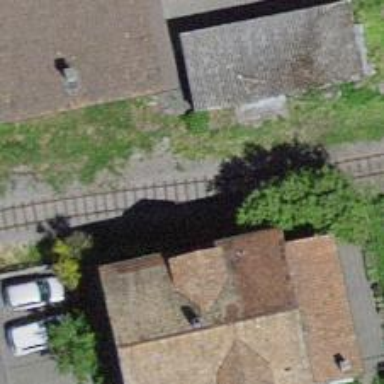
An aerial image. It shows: Narrow-gauge railway with one track passing through yard.